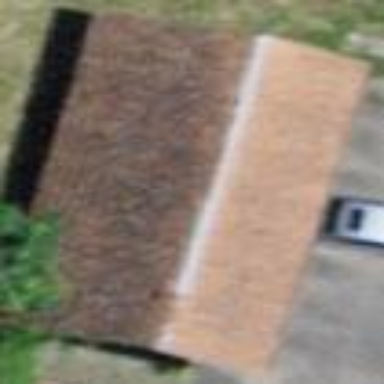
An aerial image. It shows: Garage building.